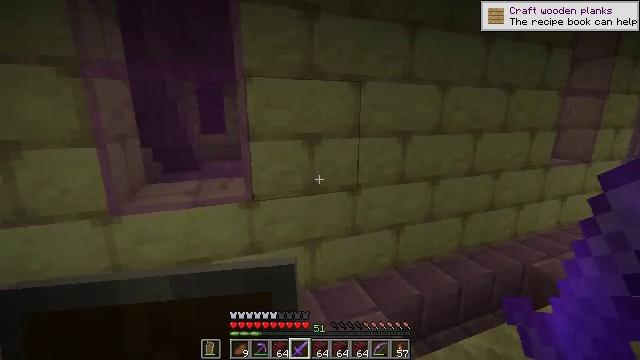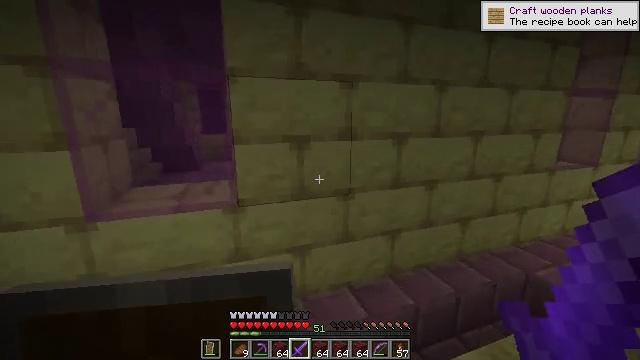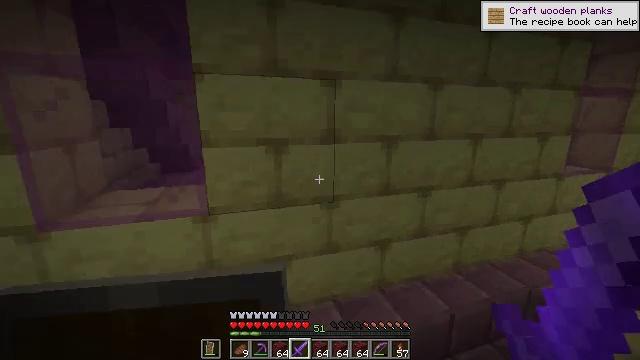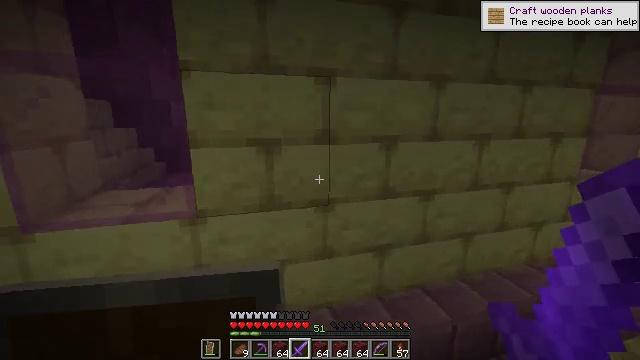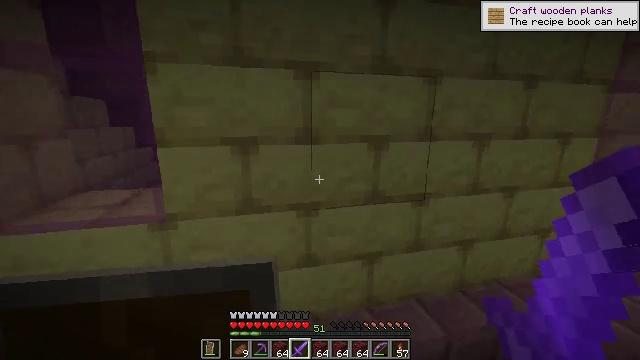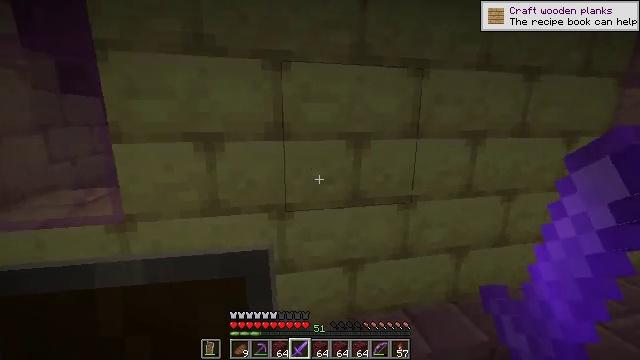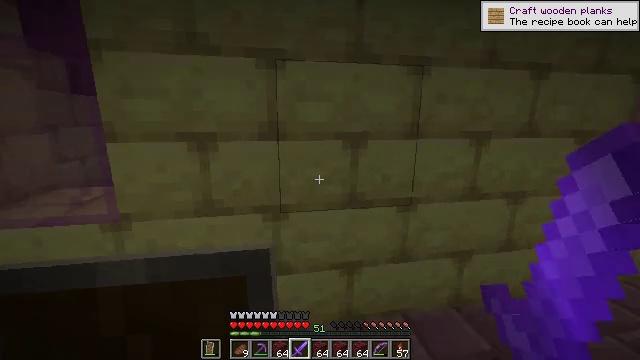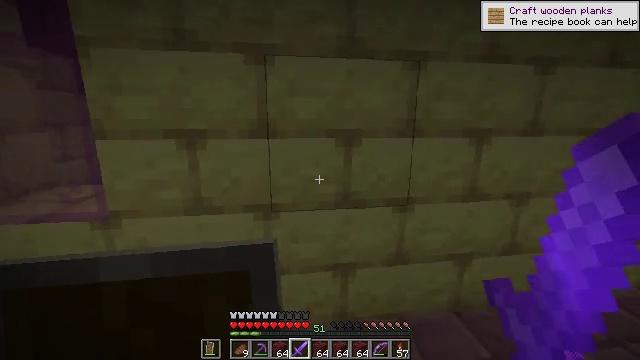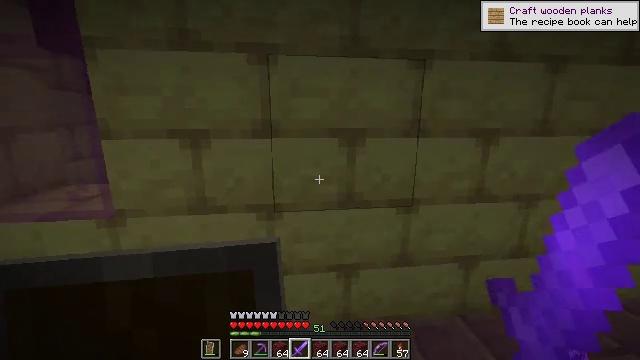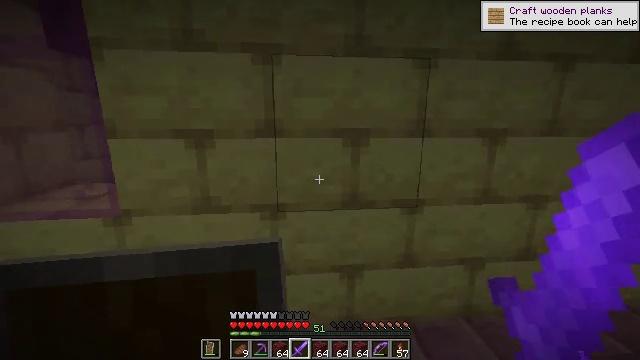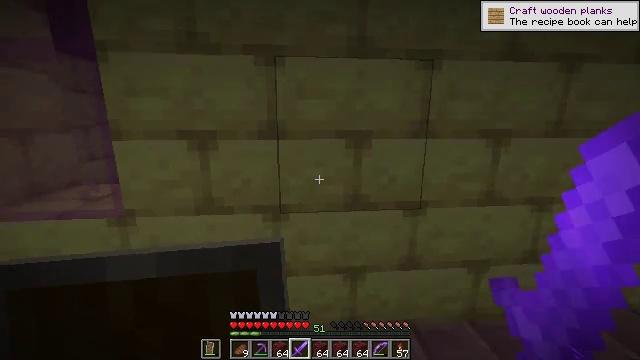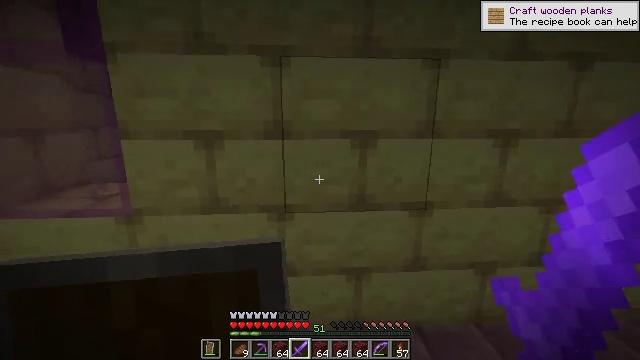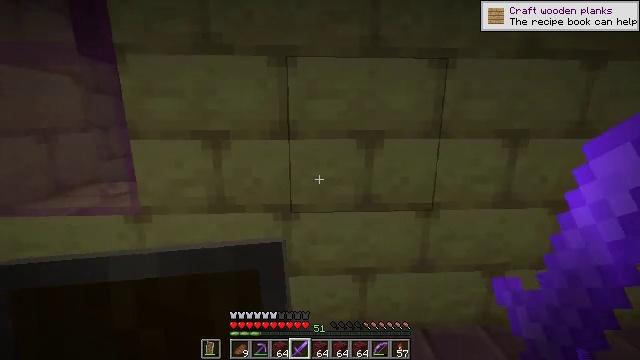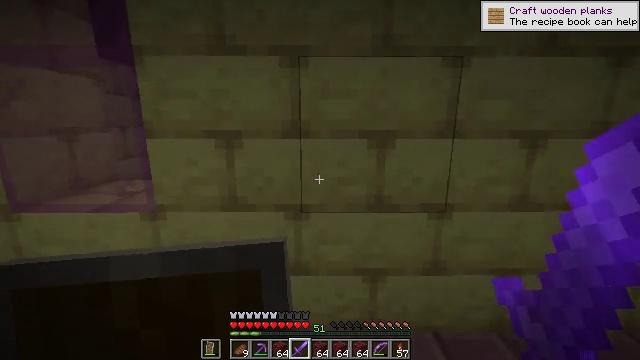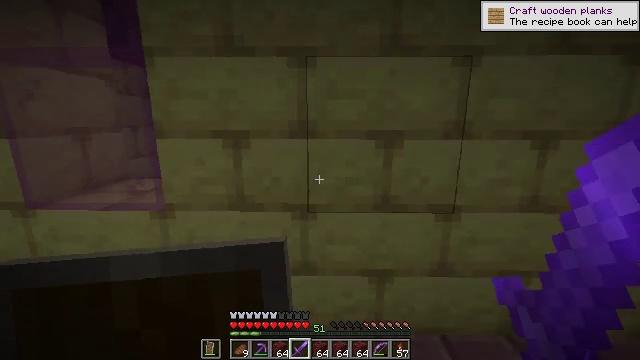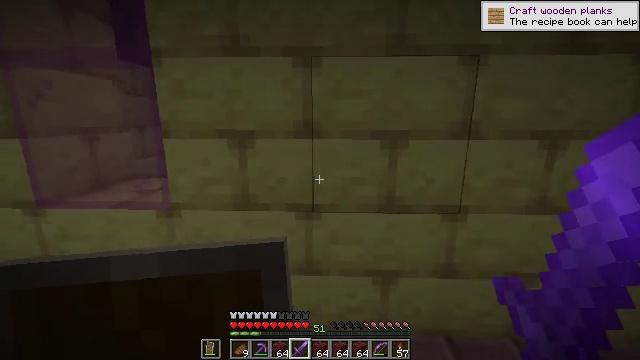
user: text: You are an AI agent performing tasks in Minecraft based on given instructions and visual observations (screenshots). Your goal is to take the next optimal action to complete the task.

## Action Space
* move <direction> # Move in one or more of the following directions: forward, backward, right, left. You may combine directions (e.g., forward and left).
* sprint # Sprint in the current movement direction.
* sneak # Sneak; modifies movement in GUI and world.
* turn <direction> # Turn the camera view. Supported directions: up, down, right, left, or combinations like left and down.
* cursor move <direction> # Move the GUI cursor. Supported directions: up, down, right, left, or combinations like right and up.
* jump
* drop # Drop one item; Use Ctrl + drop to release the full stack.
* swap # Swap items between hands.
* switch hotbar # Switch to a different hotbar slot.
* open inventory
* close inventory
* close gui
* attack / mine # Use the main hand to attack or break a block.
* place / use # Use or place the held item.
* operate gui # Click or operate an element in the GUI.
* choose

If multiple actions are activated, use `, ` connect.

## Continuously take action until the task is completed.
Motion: motion action
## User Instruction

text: Get end stone bricks for building or crafting.
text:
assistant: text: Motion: move forward and move right
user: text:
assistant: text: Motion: move forward and move right, turn left
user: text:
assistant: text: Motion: move forward and move right, turn left
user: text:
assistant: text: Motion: move forward and move right, turn left
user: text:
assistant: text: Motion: move right, turn left
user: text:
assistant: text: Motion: turn left
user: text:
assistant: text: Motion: turn left
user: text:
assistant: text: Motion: turn left
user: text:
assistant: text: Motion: turn left
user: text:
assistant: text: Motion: no_op
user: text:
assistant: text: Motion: turn left
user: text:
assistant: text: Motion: turn left
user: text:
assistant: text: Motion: turn left
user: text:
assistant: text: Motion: turn left
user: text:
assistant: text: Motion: turn left
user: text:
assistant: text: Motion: move forward and move left
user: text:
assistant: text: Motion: move forward and move left
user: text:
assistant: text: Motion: move forward and move left
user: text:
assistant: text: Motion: move forward
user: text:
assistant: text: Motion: move forward
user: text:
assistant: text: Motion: no_op
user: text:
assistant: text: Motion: no_op
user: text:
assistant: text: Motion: no_op
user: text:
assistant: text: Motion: no_op
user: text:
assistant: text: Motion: no_op
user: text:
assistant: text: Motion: no_op
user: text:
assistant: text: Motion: no_op
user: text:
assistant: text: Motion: no_op
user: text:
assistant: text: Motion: no_op
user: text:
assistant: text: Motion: no_op